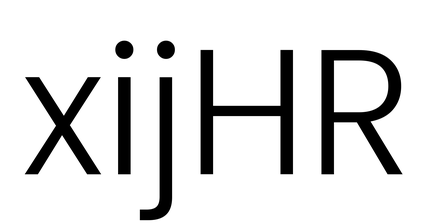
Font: Poppins-Light